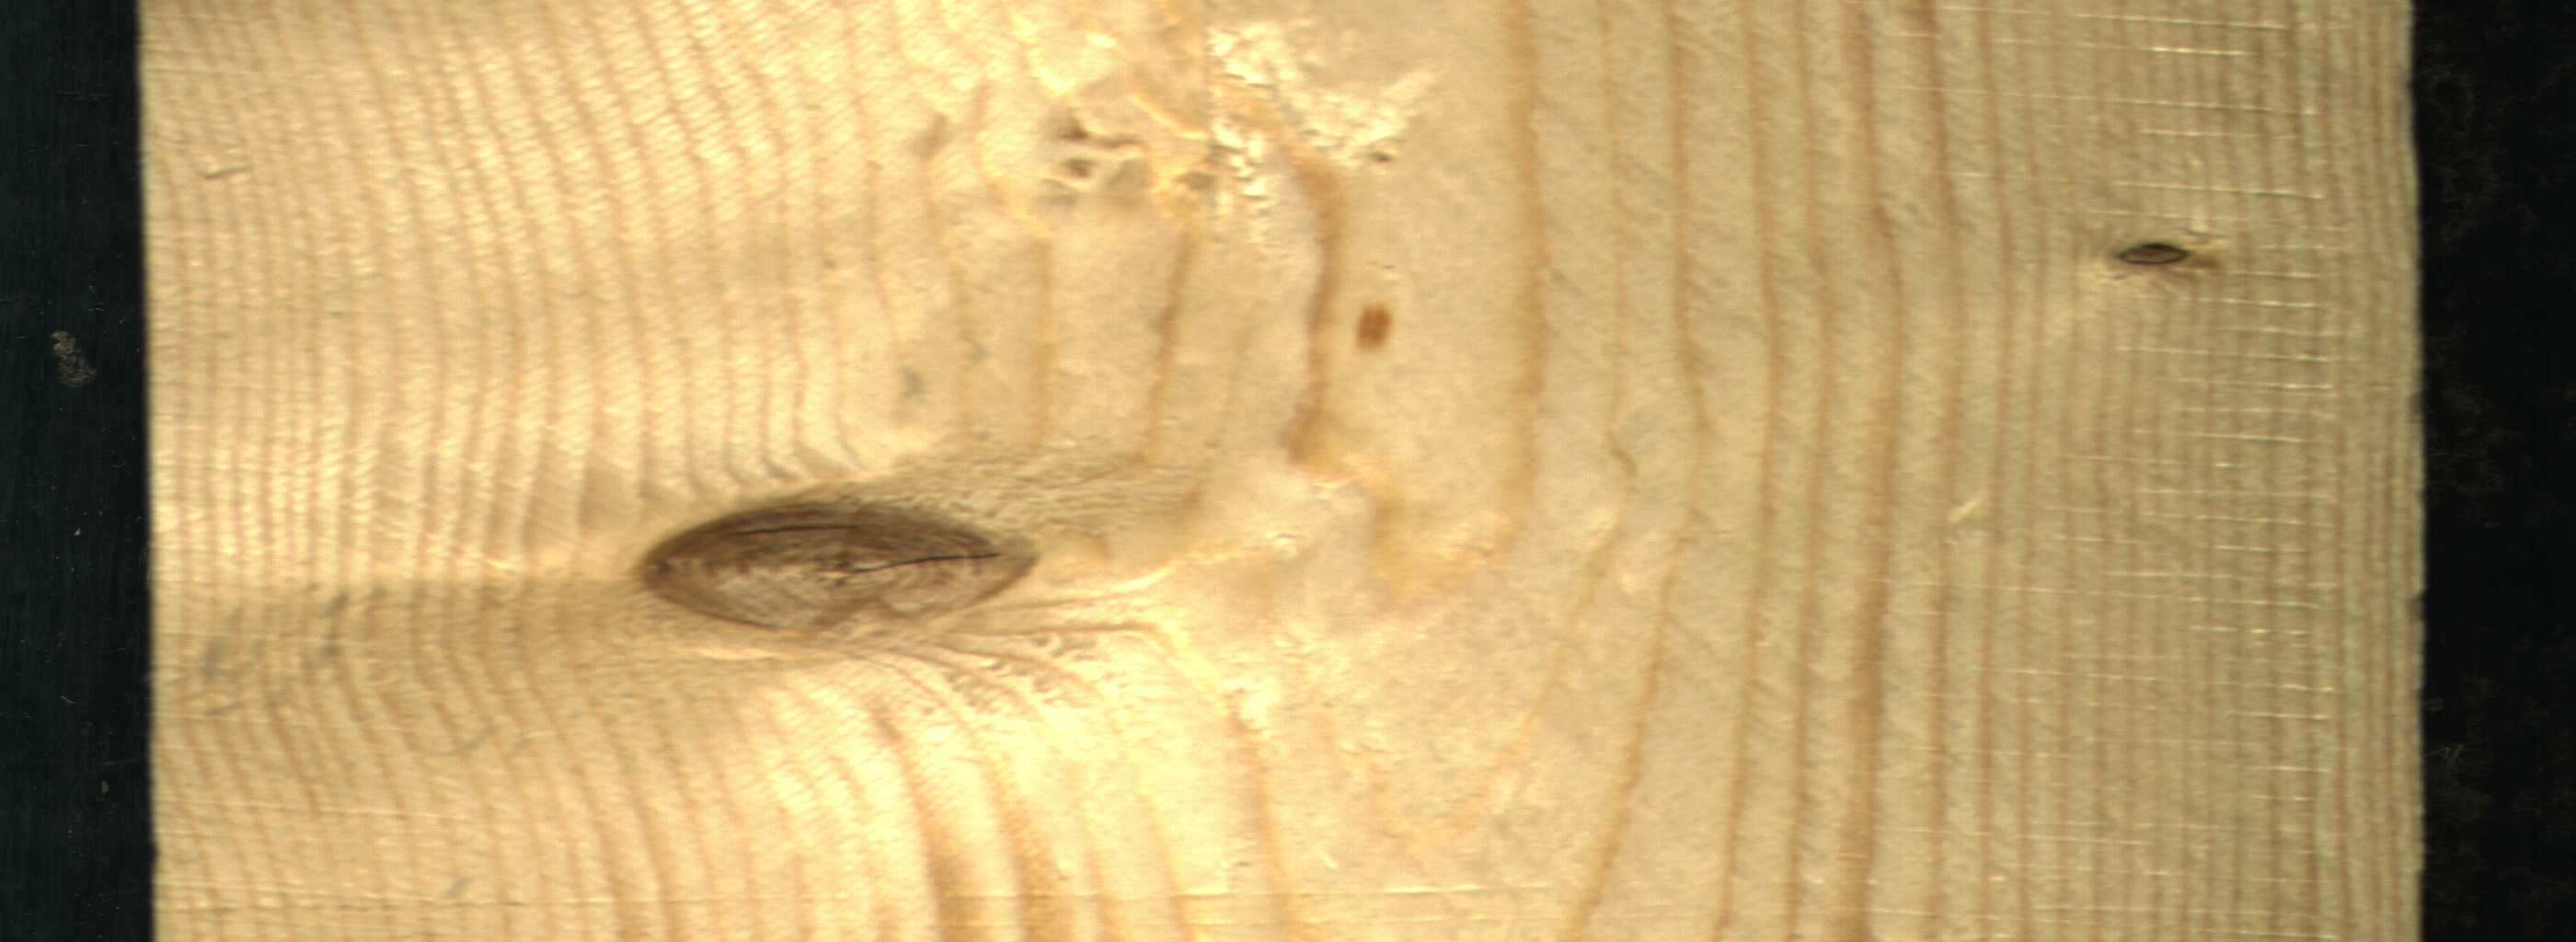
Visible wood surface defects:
knot_with_crack
Live_Knot